Question: I would like to include a mosaic style set of images that all group together via HTML5/CSS. I am also using Bootstrap and various rows, columns and div's to structure and position the content - however i am unable to group my images together. I have been able to align them to am extent they are still mismatched etc. Please see the attached image for what i am trying to achieve.
Any ideas please?

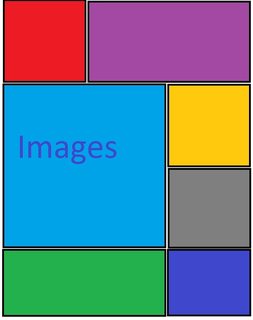
Answer: Use masonary.js
<URL>
Or you could code your own js function. A really good resource can be found here (an answer by the fellow who started this madness, a front-end dev for pinterest):
<URL>
Currently, you can do this with css, using css3 column. Take a look at the example here (although this does not solve for your layout exactly):
<URL>
'''
-moz-column-count:3;
-moz-column-gap: 3%;
-moz-column-width: 30%;
-webkit-column-count:3;
-webkit-column-gap: 3%;
-webkit-column-width: 30%;
column-count: 3;
column-gap: 3%;
column-width: 30%;
'''